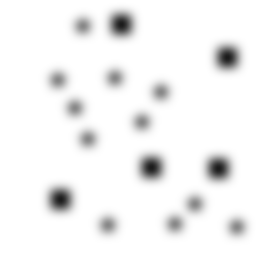
Squares: 5
Triangles: 0
Stars: 11
Total shapes: 16